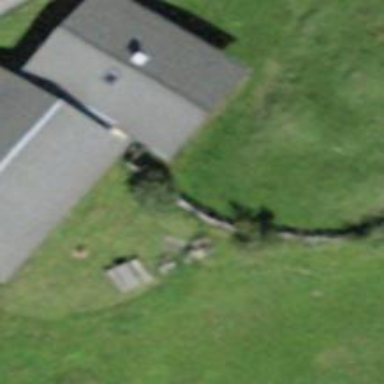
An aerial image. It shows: Fence is in the image.